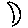
Label: moon